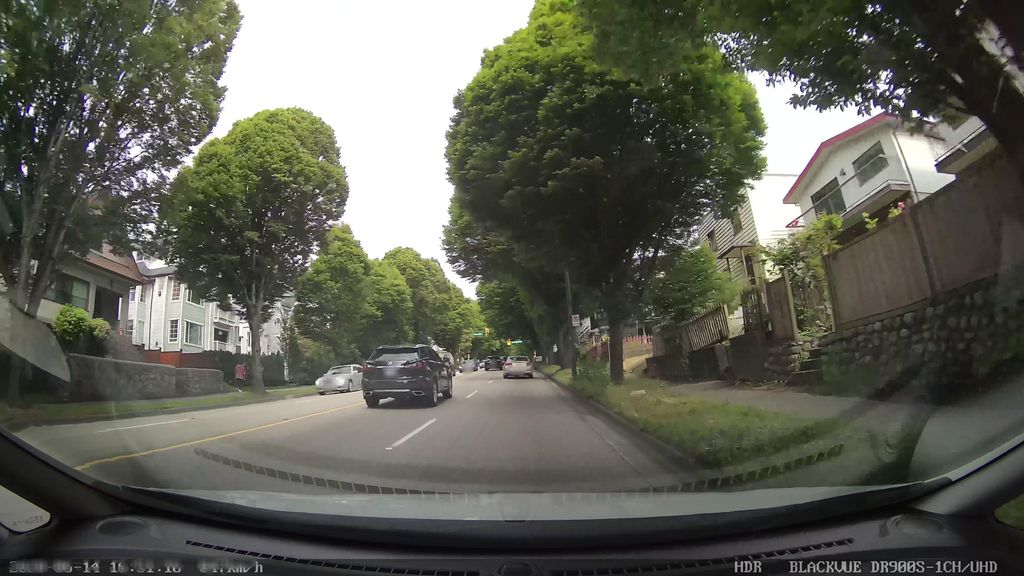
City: vancouver